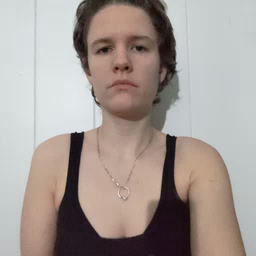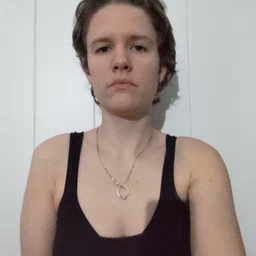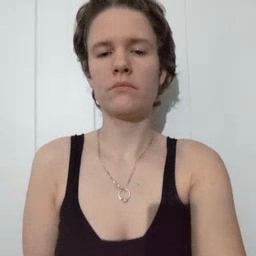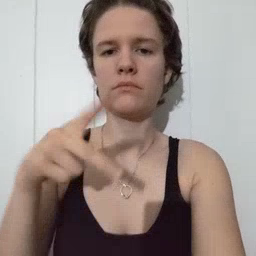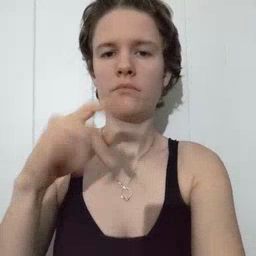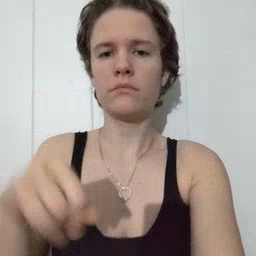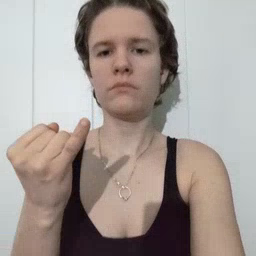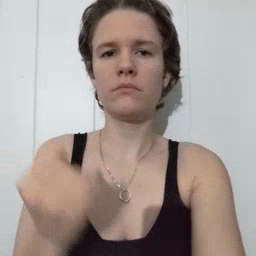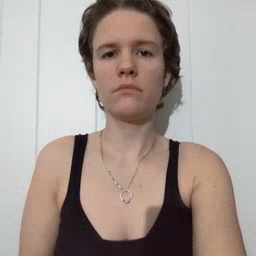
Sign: pajamas